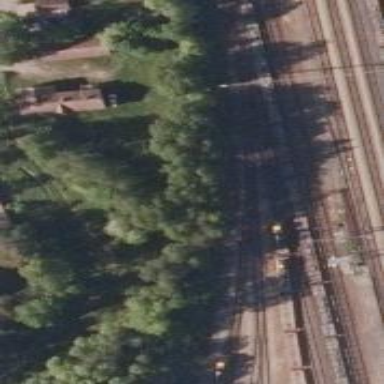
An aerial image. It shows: Railway yard used for servicing trains.